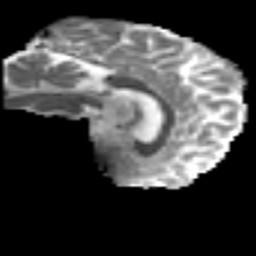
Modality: MD
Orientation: sagittal
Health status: ill
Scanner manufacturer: philips
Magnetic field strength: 3 T
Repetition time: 9 s
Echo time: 0.127 s